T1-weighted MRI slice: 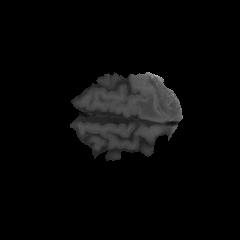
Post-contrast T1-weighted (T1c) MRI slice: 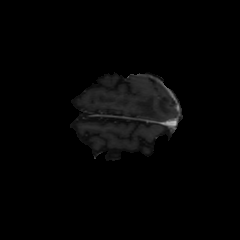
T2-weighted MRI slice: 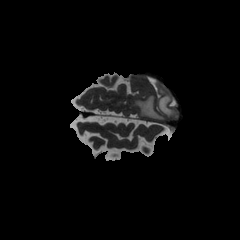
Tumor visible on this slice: yes